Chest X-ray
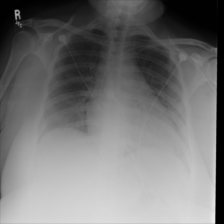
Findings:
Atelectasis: negative
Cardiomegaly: positive
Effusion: negative
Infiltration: negative
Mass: negative
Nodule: negative
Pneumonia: negative
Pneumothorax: negative
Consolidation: negative
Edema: negative
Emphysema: negative
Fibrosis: negative
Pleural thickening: negative
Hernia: negative